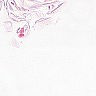
Metastatic tissue present: no